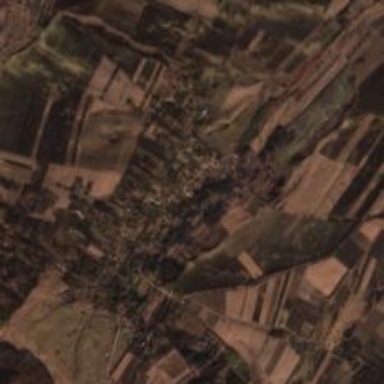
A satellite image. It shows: Village.